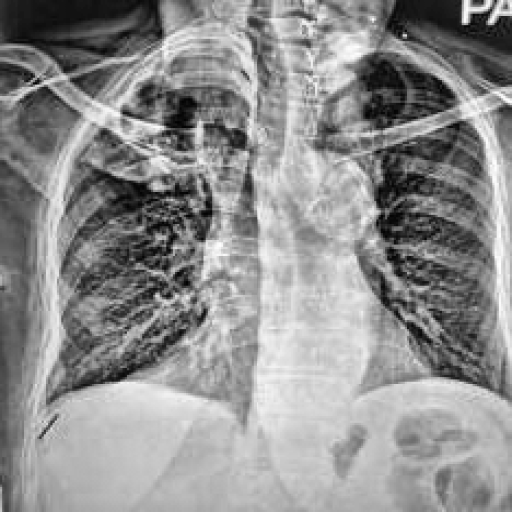
Finding: TUBERCULOSIS